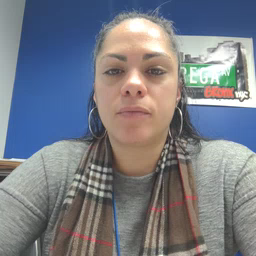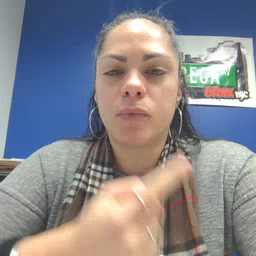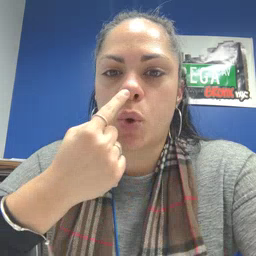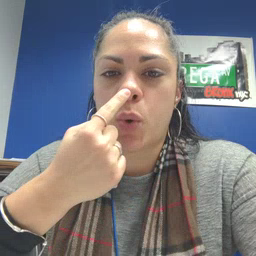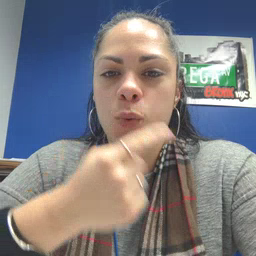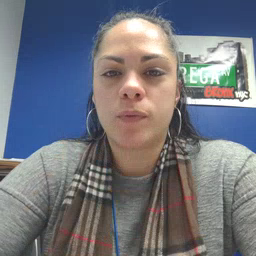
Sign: nose